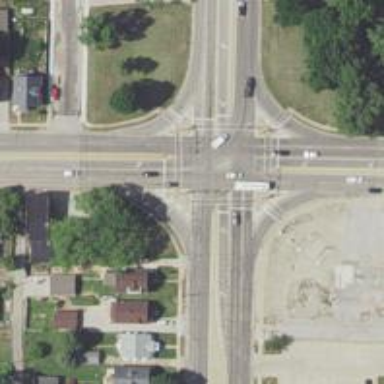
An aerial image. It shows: Crossing on the road with line markings.